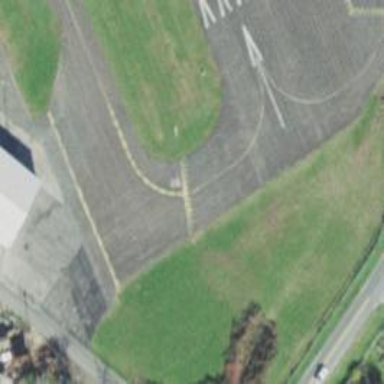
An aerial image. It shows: View of taxiway at the airport.